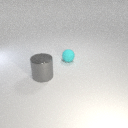
large gray metal cylinder to the left of small cyan rubber sphere